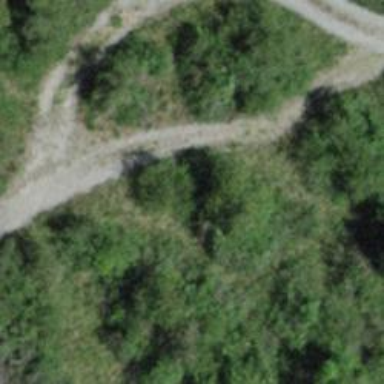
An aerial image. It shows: Unpaved path.